Field crop: maize
Growth stage: 2
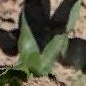
Species: maize